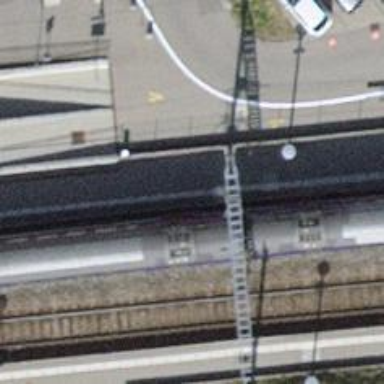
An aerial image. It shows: Railway signal.